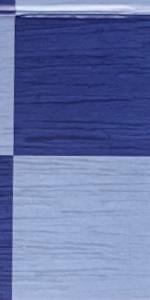
Label: Empty